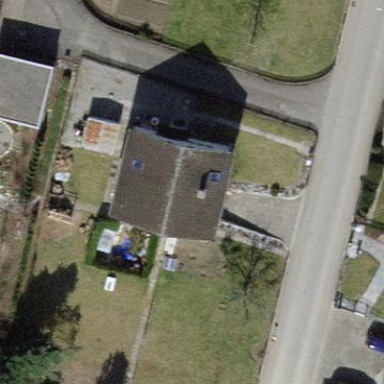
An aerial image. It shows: Detached building.